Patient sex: M
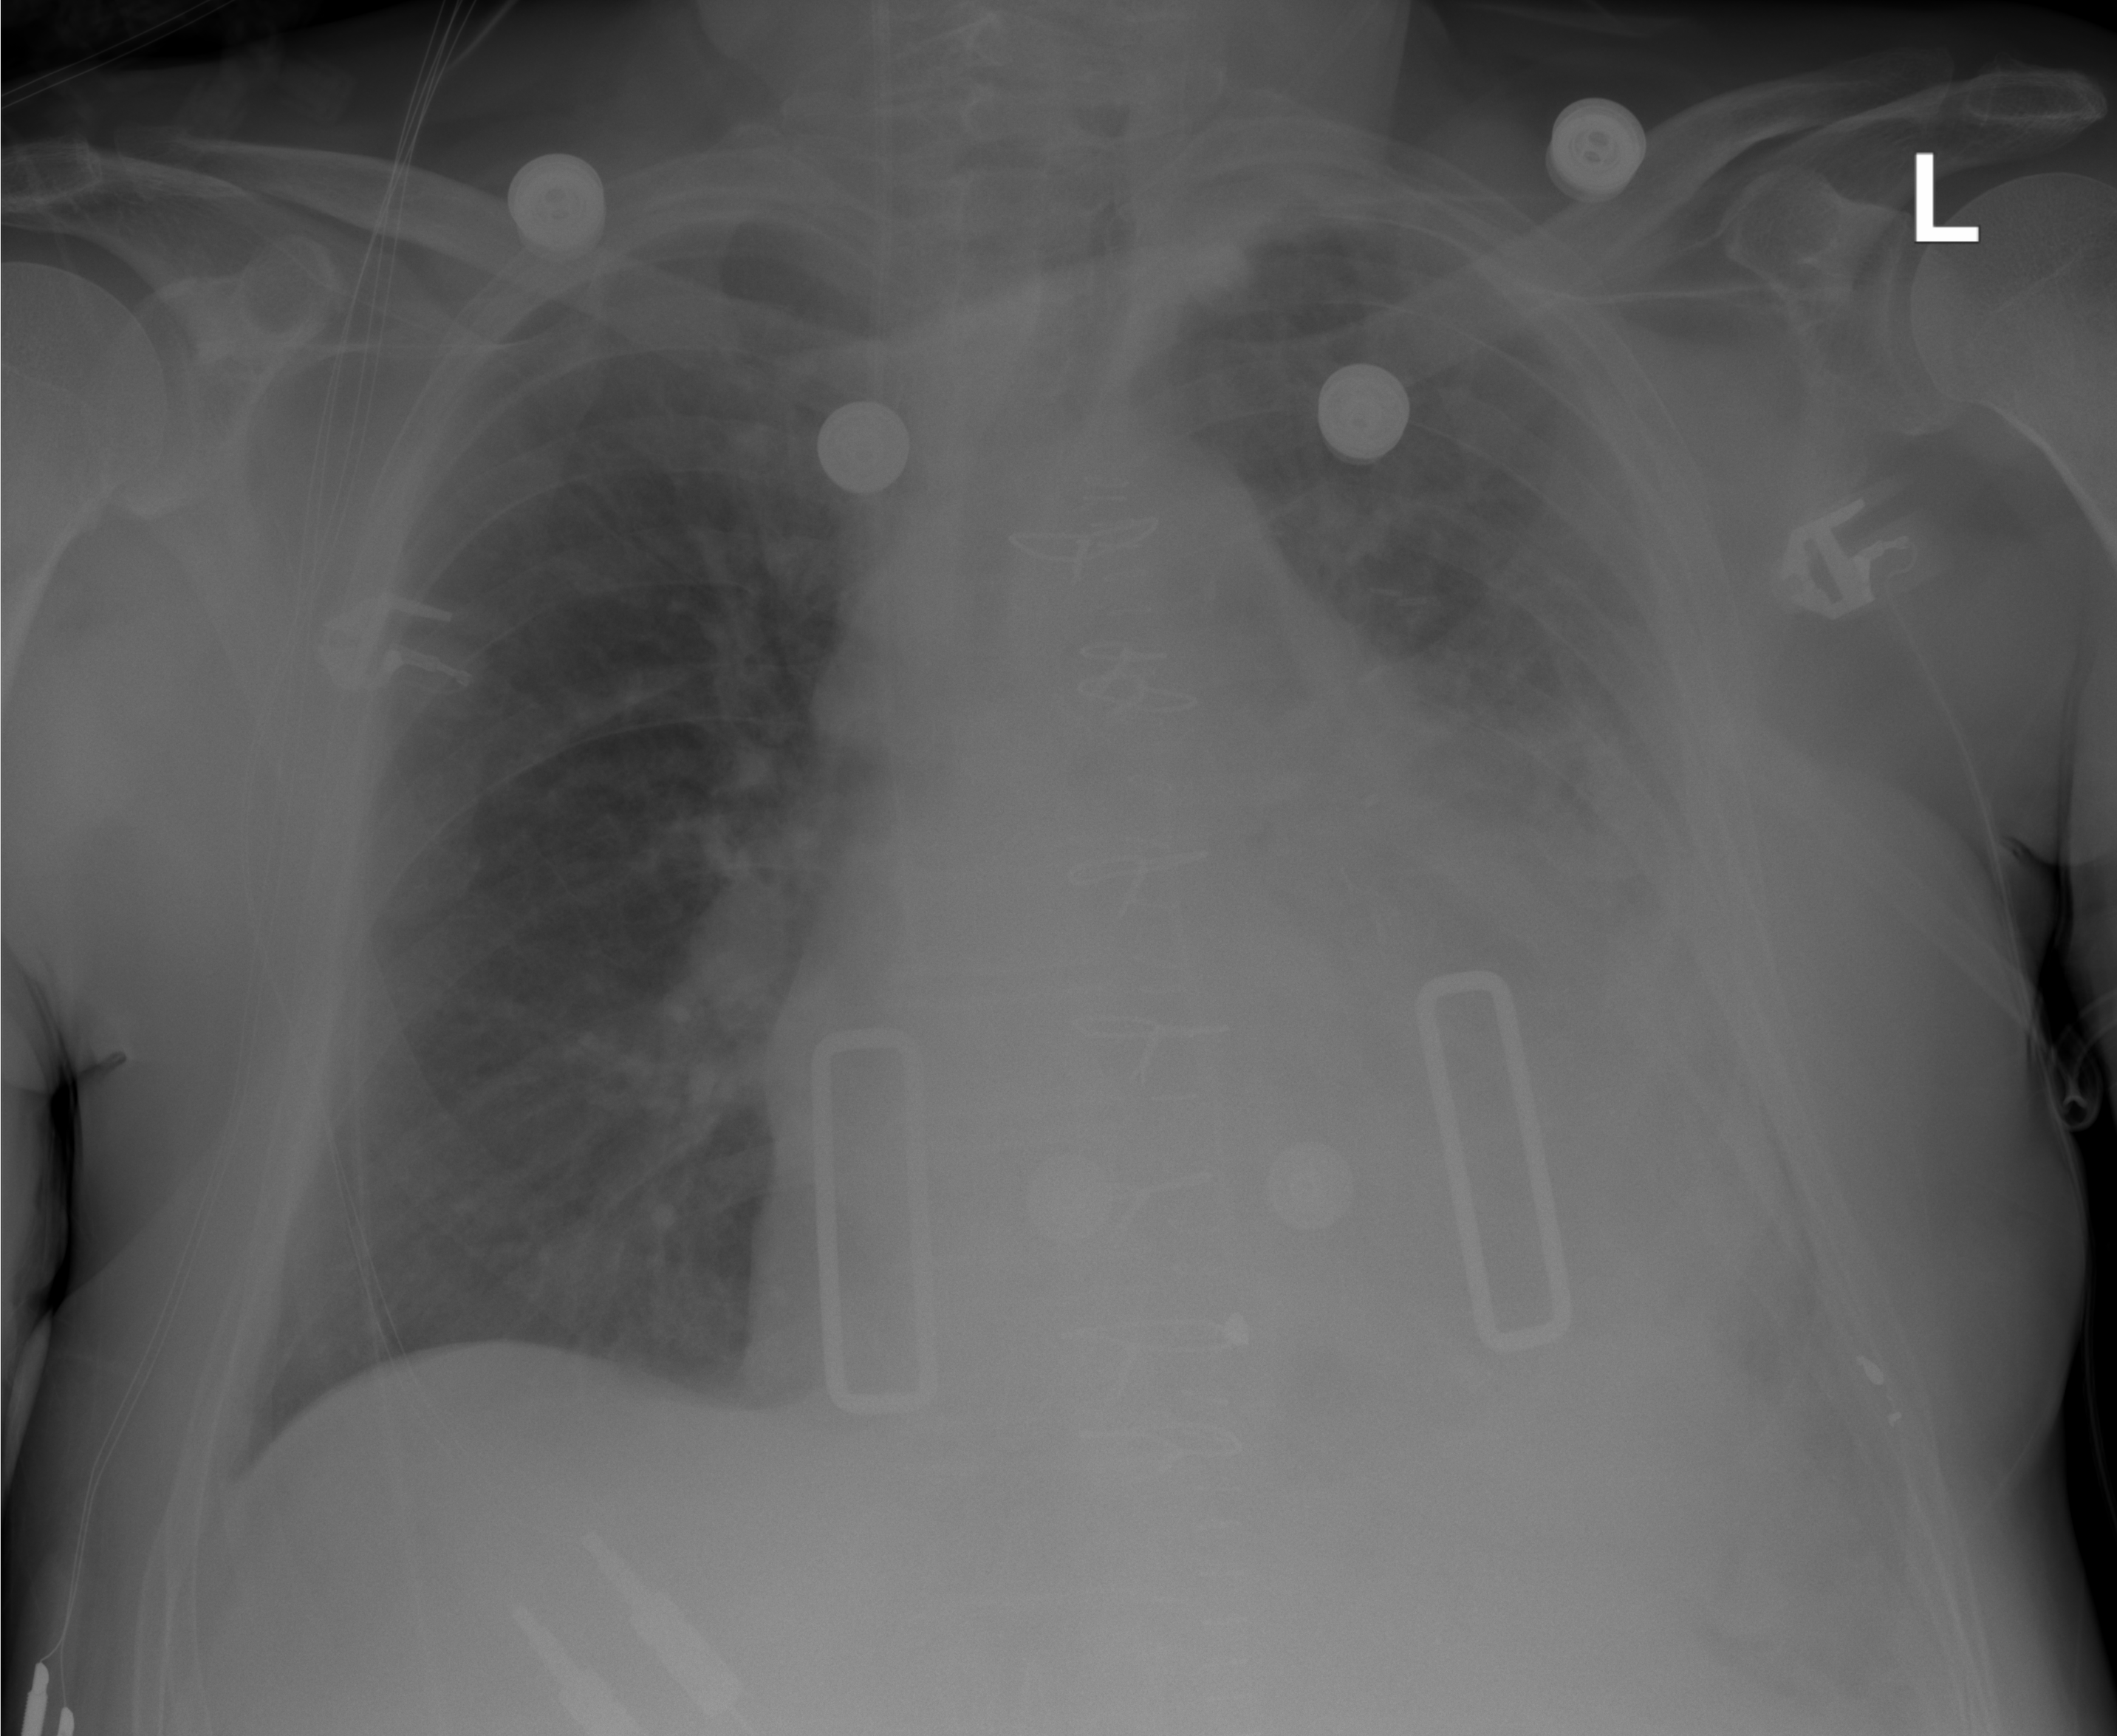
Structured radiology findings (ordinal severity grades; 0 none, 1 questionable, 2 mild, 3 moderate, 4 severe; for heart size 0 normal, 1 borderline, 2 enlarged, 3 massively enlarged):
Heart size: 2
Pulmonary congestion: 2
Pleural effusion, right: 0
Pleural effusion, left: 2
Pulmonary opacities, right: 0
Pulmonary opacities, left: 2
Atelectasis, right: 0
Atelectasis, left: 3